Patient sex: F
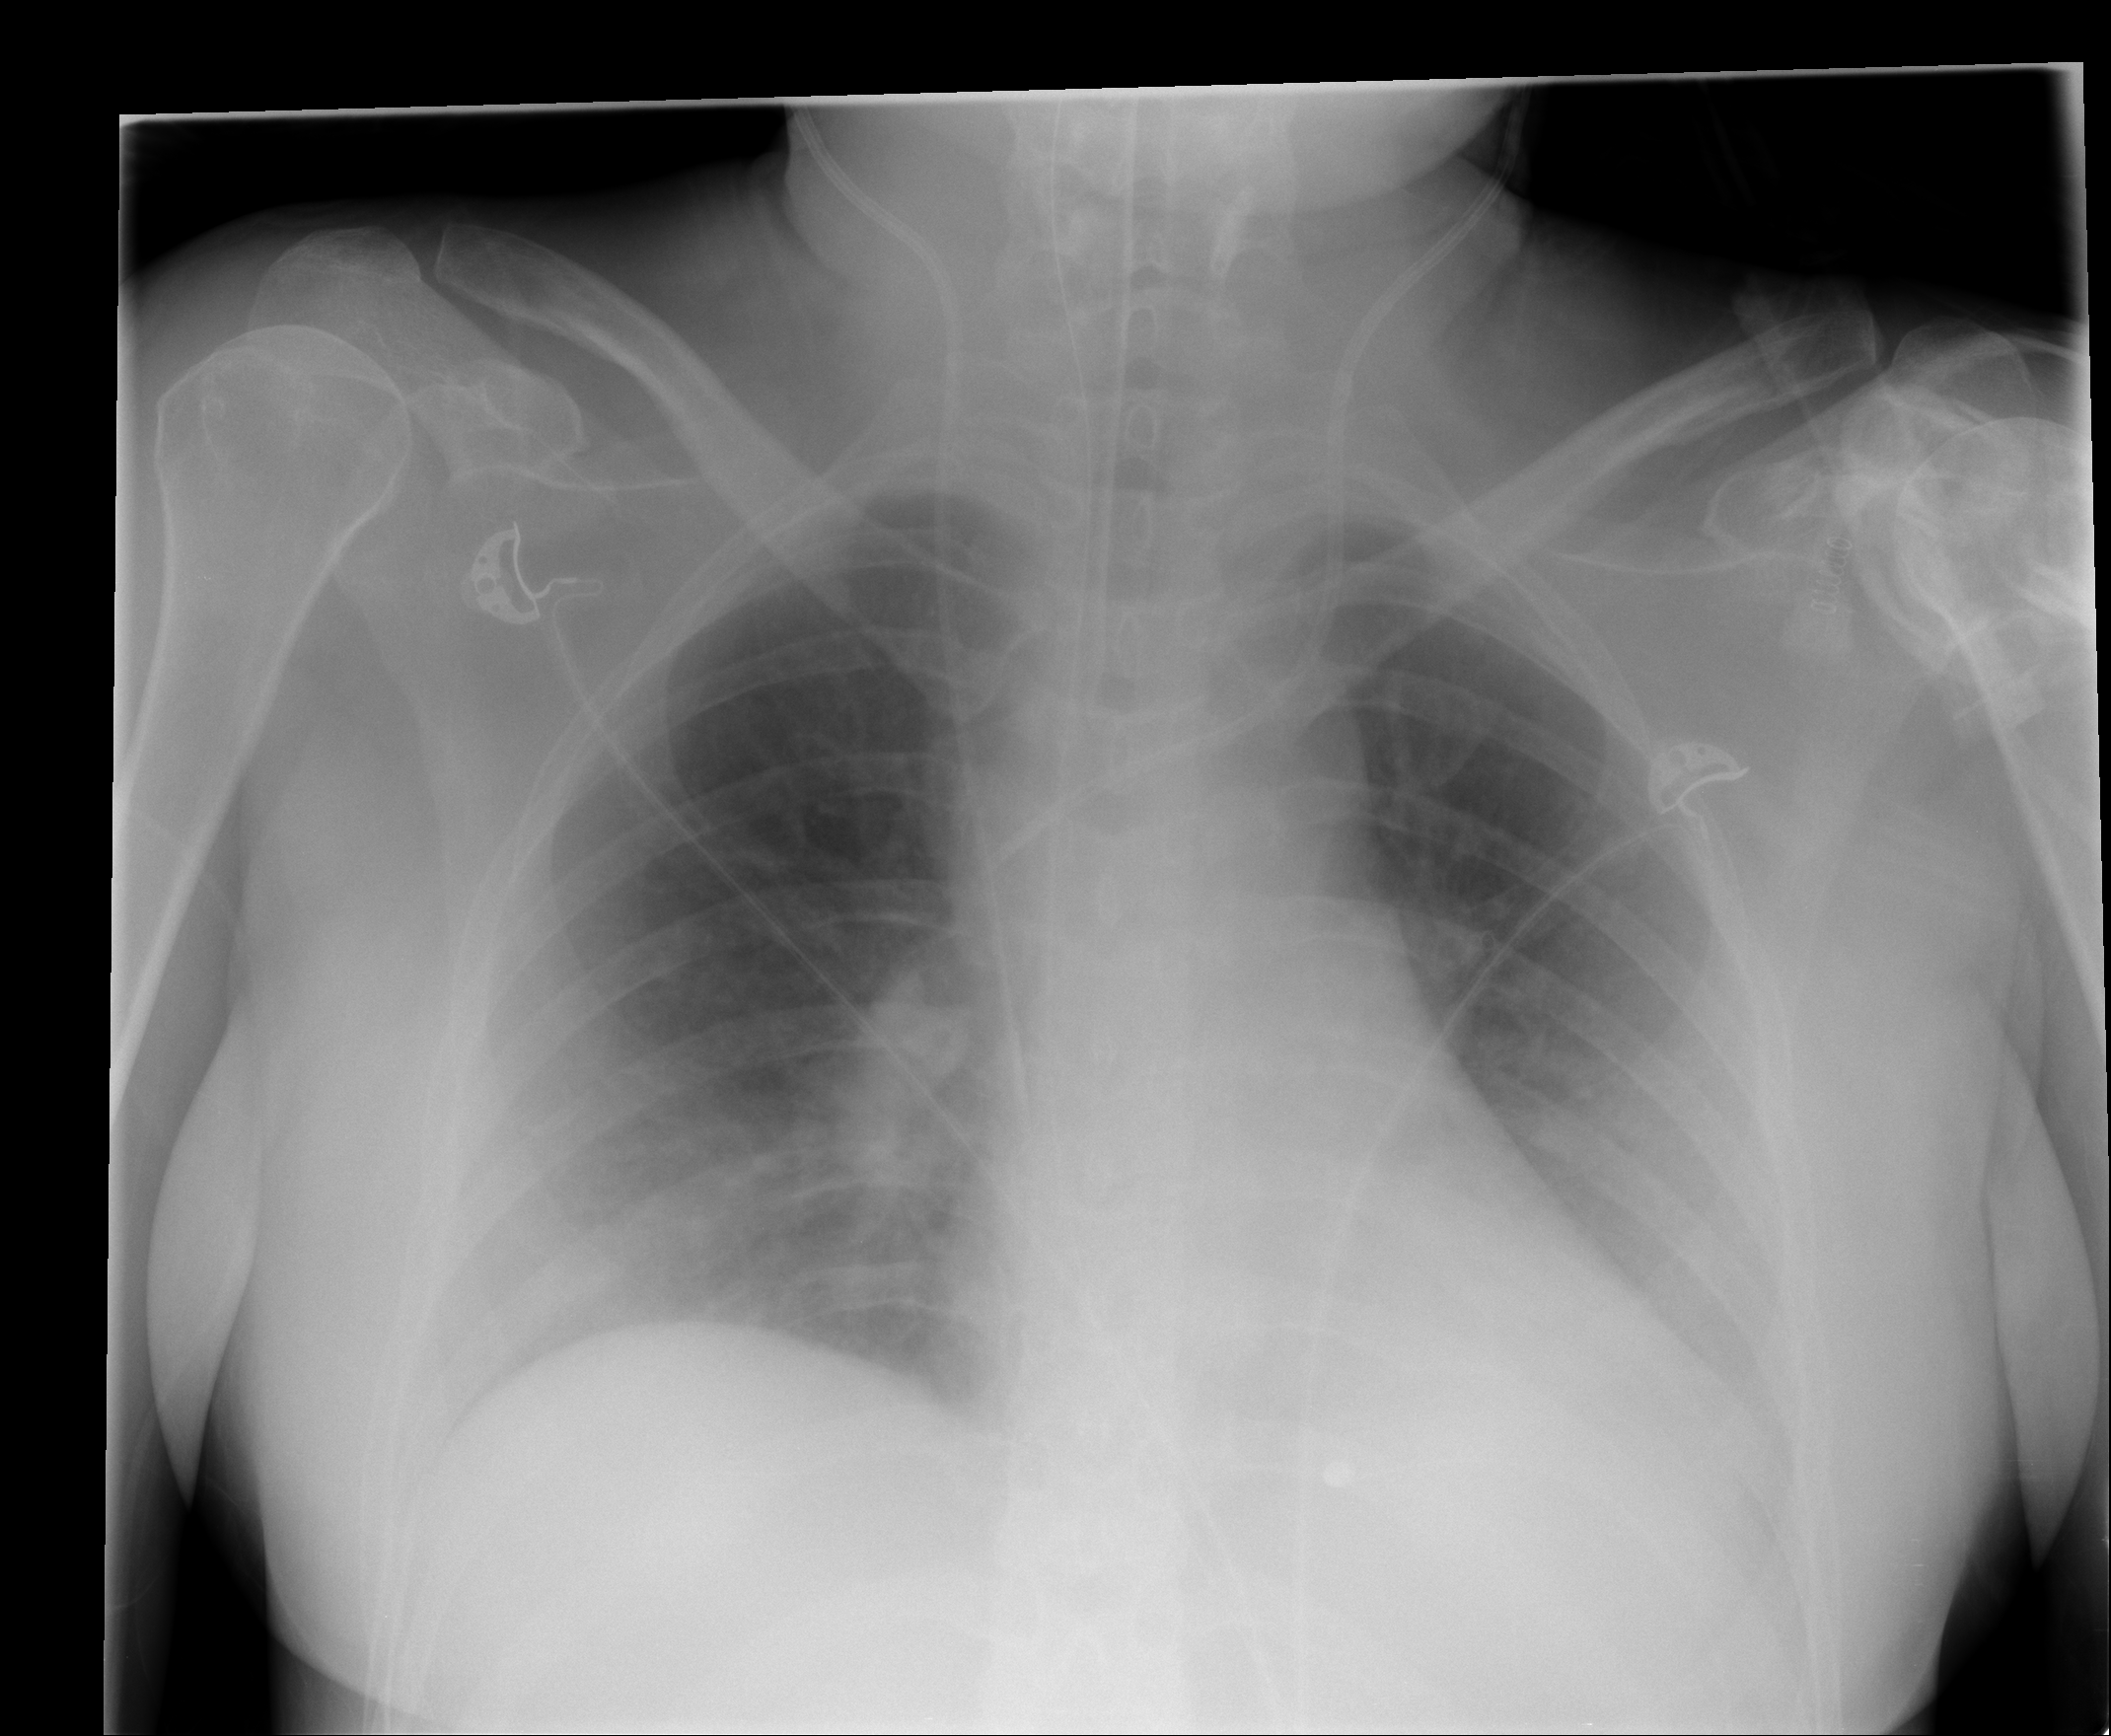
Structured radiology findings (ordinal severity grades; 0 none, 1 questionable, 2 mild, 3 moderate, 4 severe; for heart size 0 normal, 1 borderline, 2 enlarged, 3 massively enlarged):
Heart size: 0
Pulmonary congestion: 0
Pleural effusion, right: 0
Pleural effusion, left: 0
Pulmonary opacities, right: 1
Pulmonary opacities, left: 0
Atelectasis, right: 1
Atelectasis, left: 1